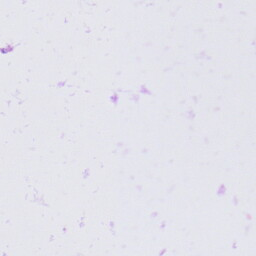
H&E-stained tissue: Prostate